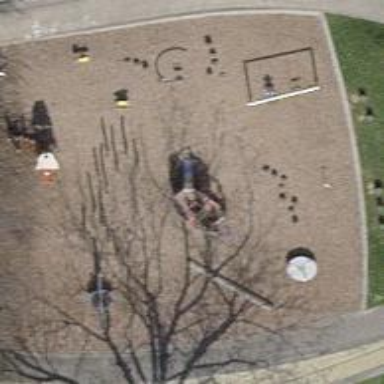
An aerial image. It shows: Playground area for leisure land.